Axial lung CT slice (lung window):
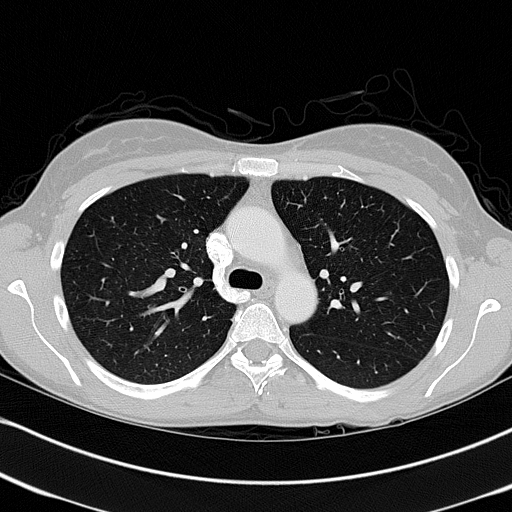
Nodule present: no